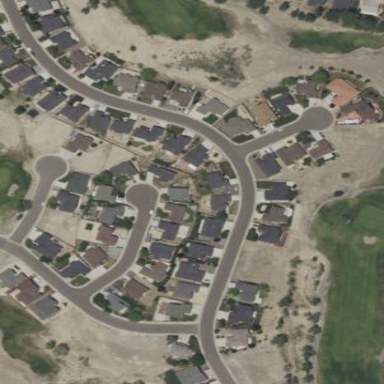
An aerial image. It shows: This residential area consists of single-family homes.